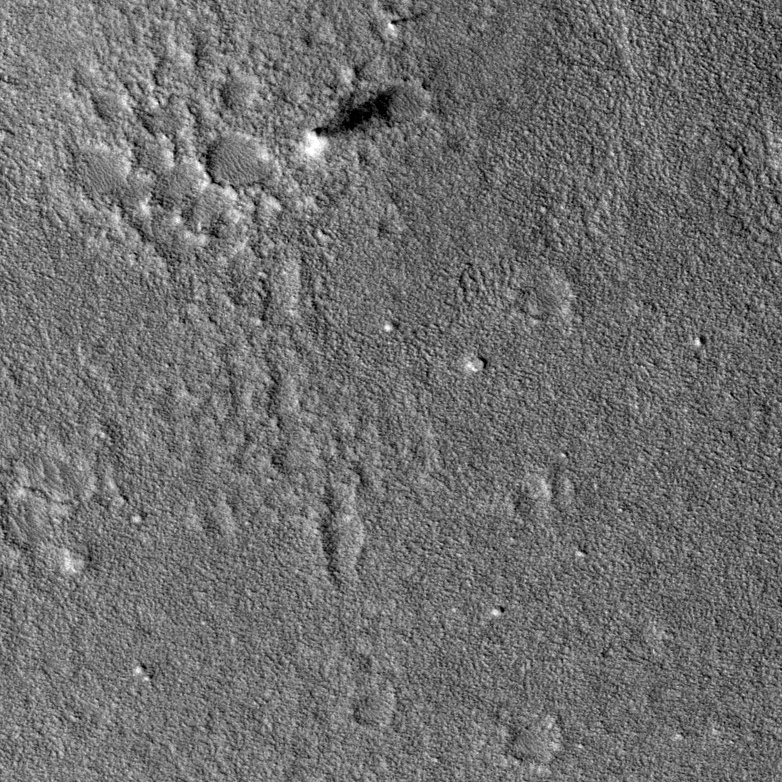
Label: dustdevil, dustdevil